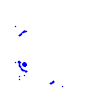
Particle: electron